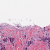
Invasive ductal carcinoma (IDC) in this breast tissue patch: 1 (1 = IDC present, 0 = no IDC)